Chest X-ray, AP view. Patient: 25 years old, sex F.
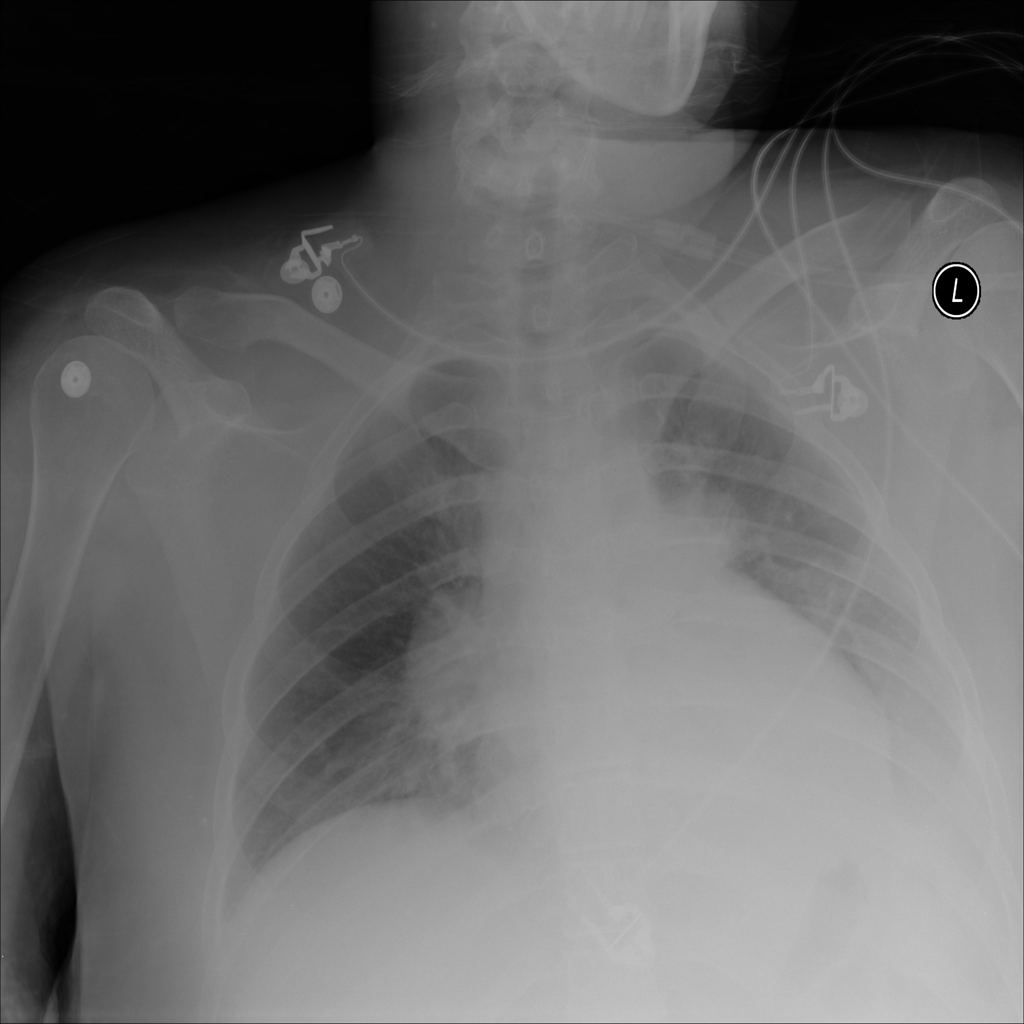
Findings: No Finding